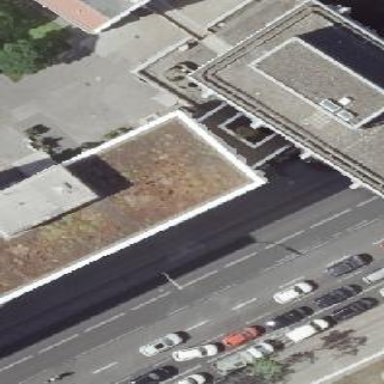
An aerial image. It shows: Building with flat white roof and light grey exterior.